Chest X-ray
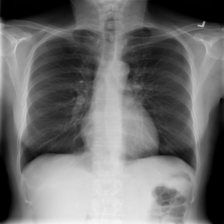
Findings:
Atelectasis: negative
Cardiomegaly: negative
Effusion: negative
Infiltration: negative
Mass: negative
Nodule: negative
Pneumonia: negative
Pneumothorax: negative
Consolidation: negative
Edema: negative
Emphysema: negative
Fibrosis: negative
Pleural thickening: negative
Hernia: negative